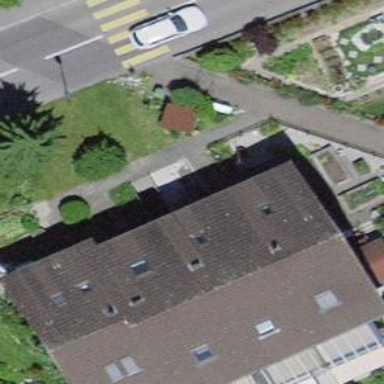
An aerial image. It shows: Terrace building.